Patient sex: M
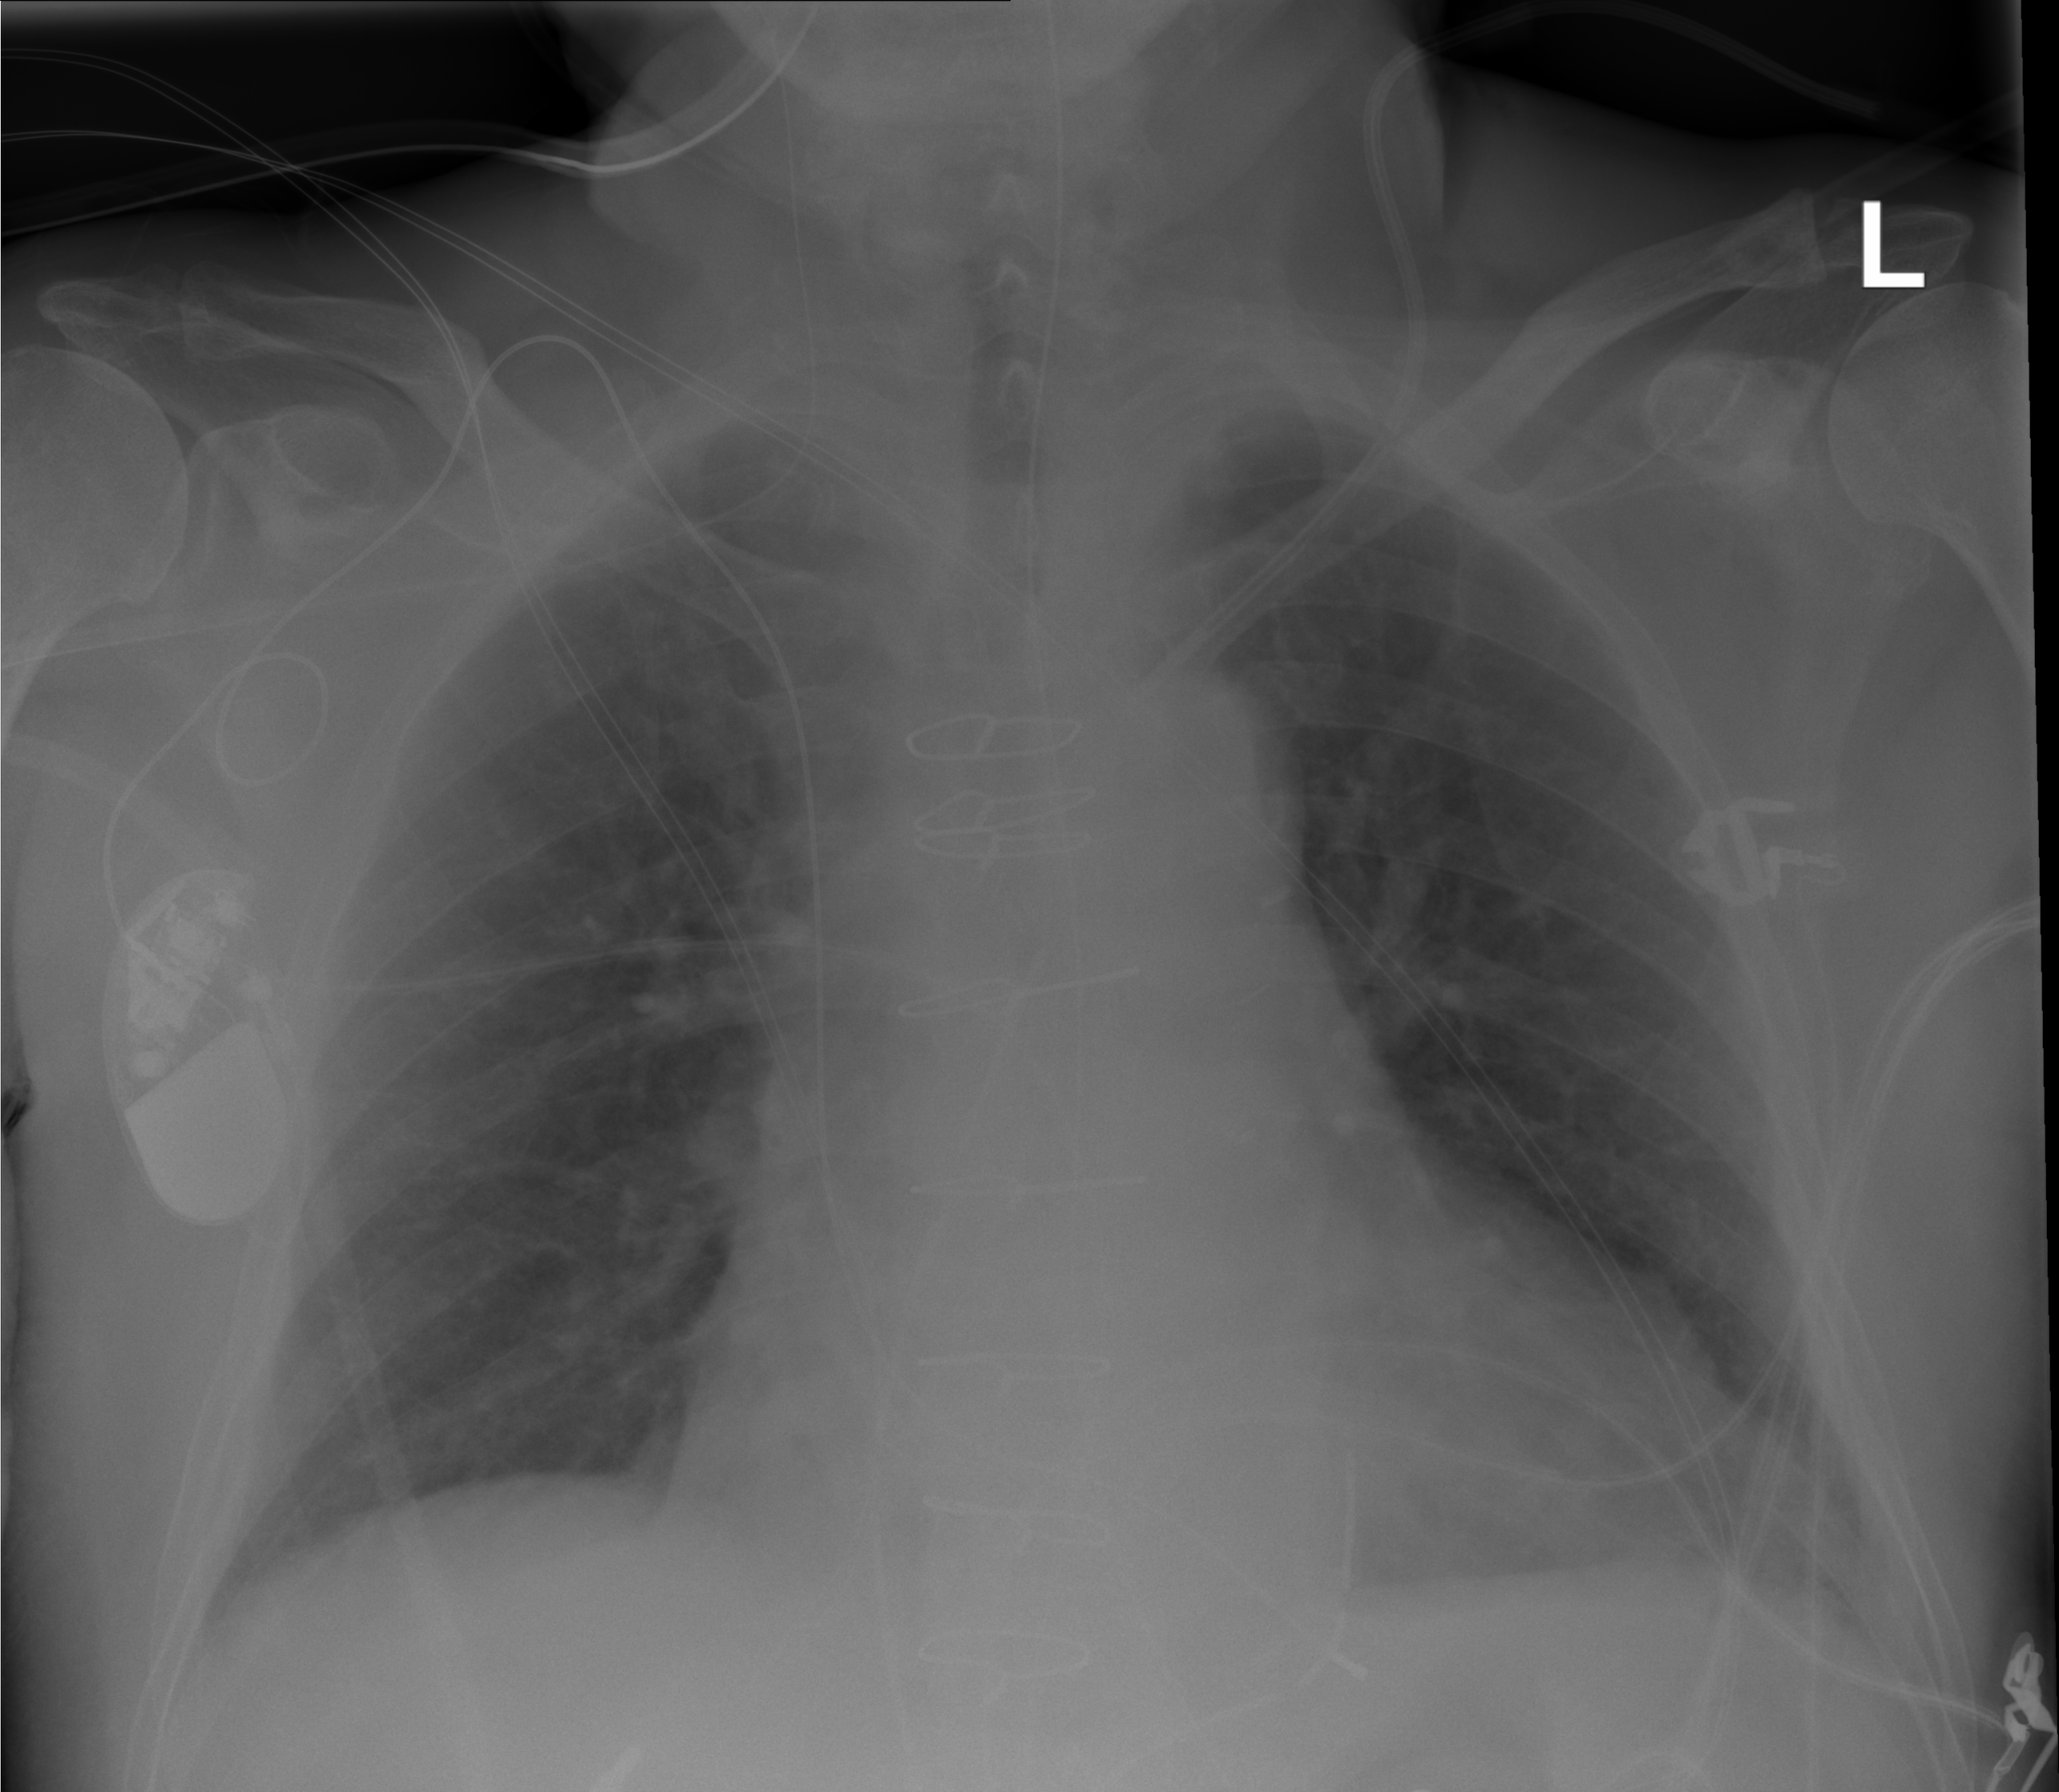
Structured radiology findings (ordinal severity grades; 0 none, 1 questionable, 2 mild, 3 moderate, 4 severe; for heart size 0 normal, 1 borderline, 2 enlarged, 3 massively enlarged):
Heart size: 2
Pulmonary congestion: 2
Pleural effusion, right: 0
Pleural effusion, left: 0
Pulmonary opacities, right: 0
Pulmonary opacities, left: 0
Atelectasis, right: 0
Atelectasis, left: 0